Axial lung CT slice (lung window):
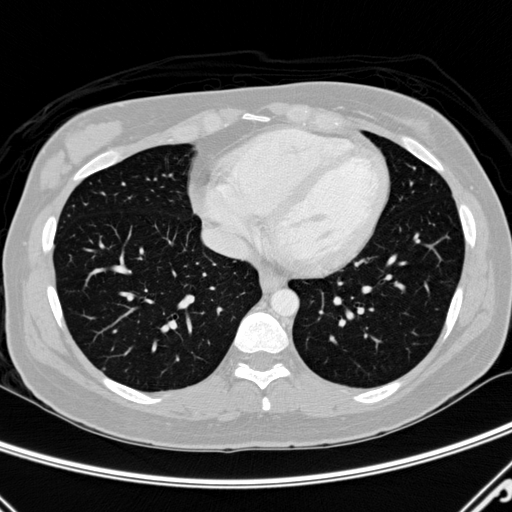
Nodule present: no